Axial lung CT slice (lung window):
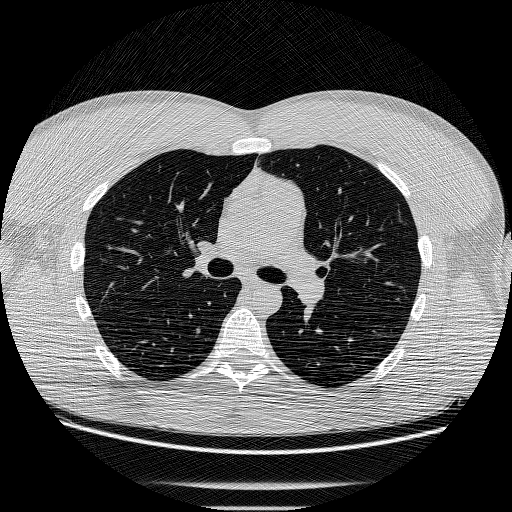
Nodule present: no